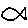
Label: fish